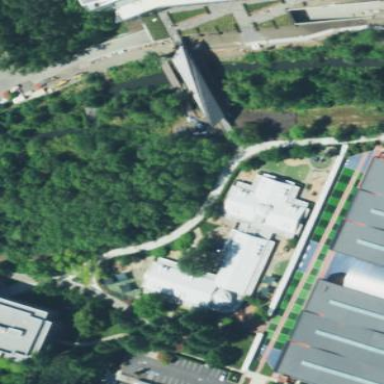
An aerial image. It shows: Kindergarten building.